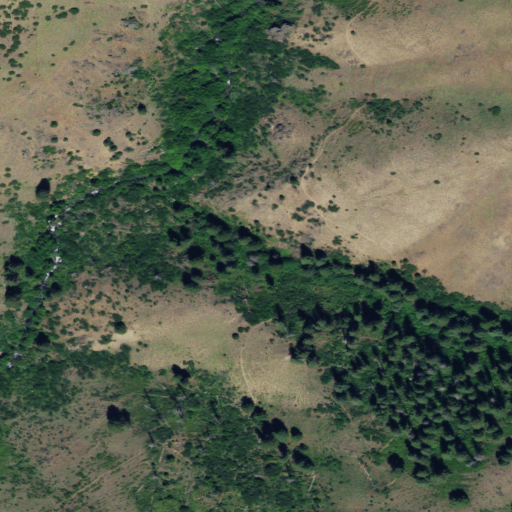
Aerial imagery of valley in Idaho named Bull Gulch containing shrub, evergreen forest, and grassland